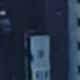
Vehicle type: Bus